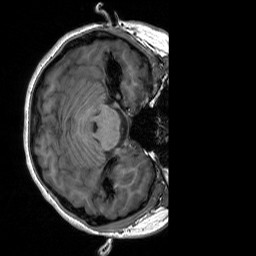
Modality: T1w
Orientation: axial
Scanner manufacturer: siemens
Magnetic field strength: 3 T
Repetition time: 1.76 s
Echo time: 0.0022 s